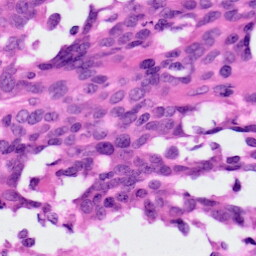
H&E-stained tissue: Ovarian